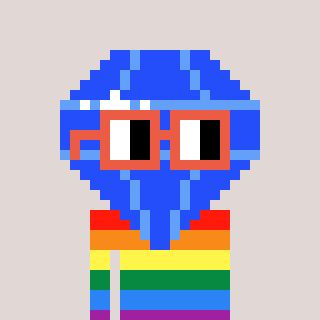
a pixel art character with square orange glasses, a blue diamond-shaped head and a teal-colored body on a warm background